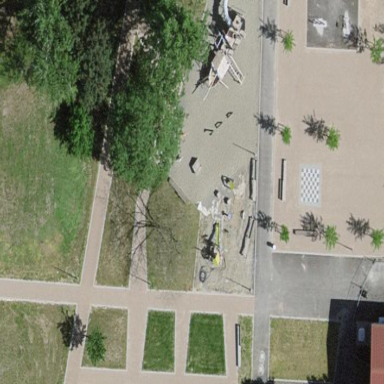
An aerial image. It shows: Playground area for leisure activities on the land.